Question: Hi I've been struggling with this bug and I have no clue how to resolve this.
Basically the form designer giving me this error:
'''
Error 2 Could not load file or assembly 'MahApps.Metro, PublicKeyToken=null' or one of its dependencies. The system cannot find the file specified.
'''
But the application can compile.

'''
xmlns:Controls="http://metro.mahapps.com/winfx/xaml/controls"
'''
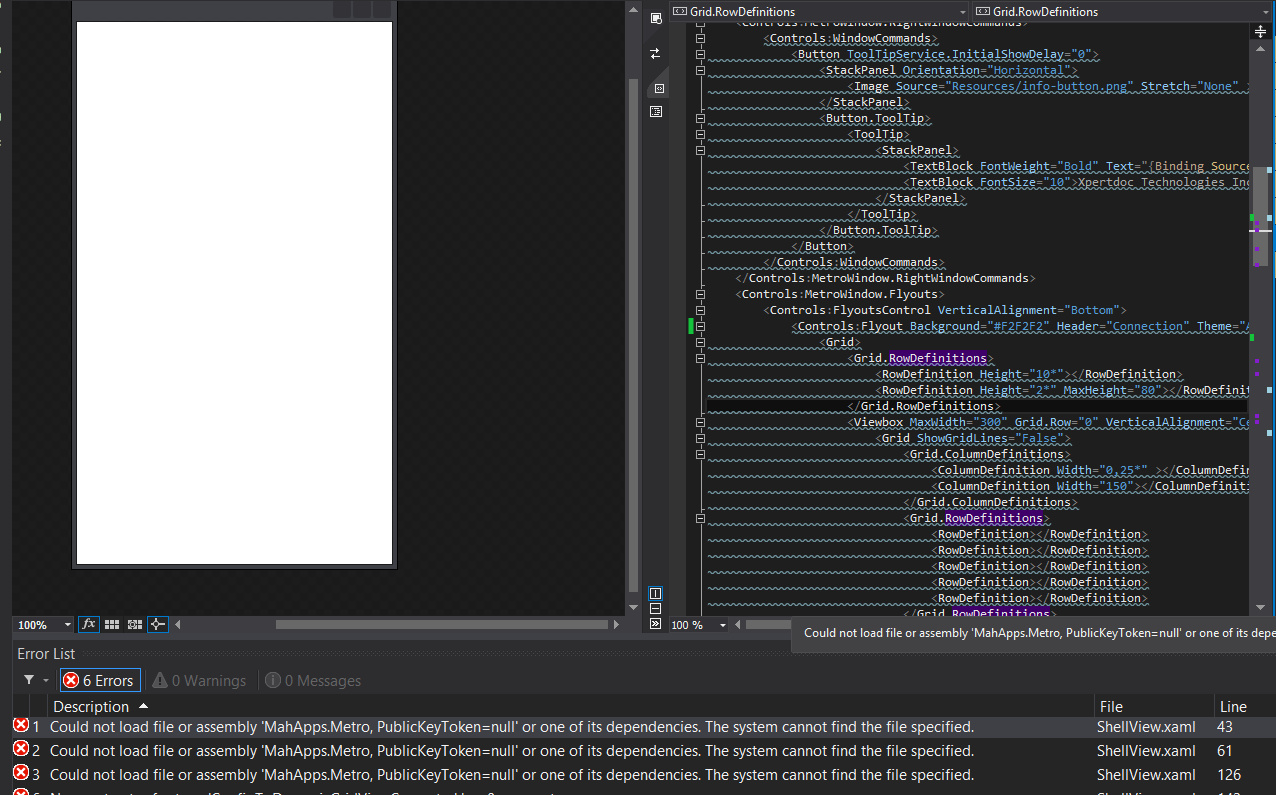
Answer: I Just updated the Nuget Package and everything went back to normal